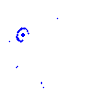
Particle: pion